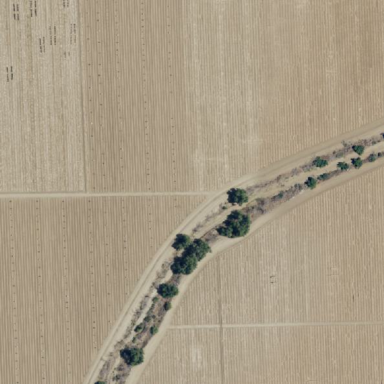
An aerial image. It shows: Almond orchard with rows of almond trees.